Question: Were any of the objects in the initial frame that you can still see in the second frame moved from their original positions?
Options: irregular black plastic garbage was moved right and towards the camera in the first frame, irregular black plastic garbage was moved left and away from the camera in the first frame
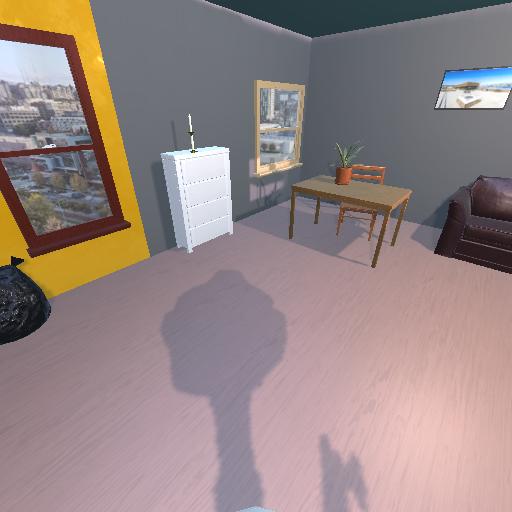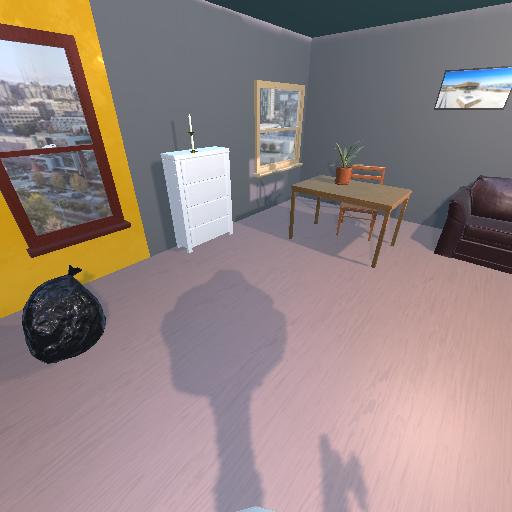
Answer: irregular black plastic garbage was moved right and towards the camera in the first frame